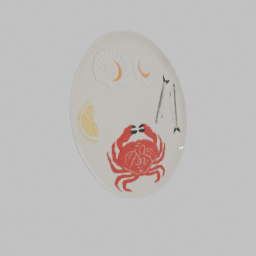
Label: decoration